Question: I'm working on building a database to manage project assignments, and the one part that's giving me particular trouble is the assignment of job titles to employees with for each project they are working on.
# Requirements
1. An Employee can be on multiple Projects at a time
2. A Project has multiple Employees on it
3. A Project has multiple Job Titles
4. An Employee works on a Project under exactly one of the Project's Job Titles
5. Multiple Employees can work under the same Job Title in a Project
I'm not sure how to represent this using tables; every layout I come up with either makes it possible for an employee to work on a project under a job title from a different project, or they are able to work on the same project under two different job titles.
# Example Diagrams

Basically, I have three tables:
# Tables
- - - - - - - - - -
And then a cross-reference table, called Assignments. The two ways I have come up with so far for Assignments are as follows:
# Example 1
- - - - -
This way limits employees to one title per project, but allows them to use a title that doesn't belong to the project in the assignment.
# Example 2
- - - -
This way assigns employees to the project through the title, so it is impossible to assign someone to a project with an invalid title. However, this allows an employee to be assigned to the same project under multiple titles.
Again, the diagrams are available here: <URL>
I know there must be a way to do this cleanly, but I haven't had any real formal training in database design and I can't find anything through my searches except how to make a many-to-many relationship, which isn't exactly what I need help with.
Thanks!
- - - - - - - - - -
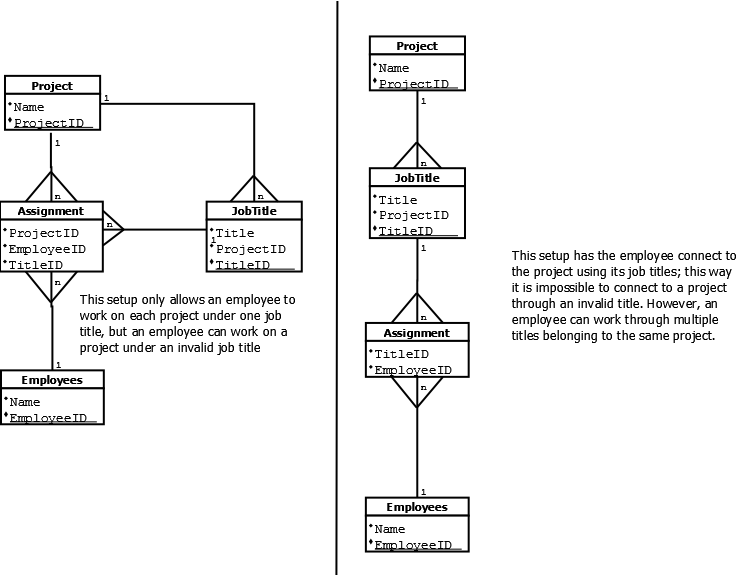
Answer: Add an ID field to you 'Job Titles' table - let's call it 'JobTitleID'
Now your 'Assignments' table has 'Employee ID' and 'JobTitleID'.
This ofcourse means, that to find the Projects for an employee, you need to join through the 'Assignments' table the 'Job Titles' table
After discussion in the comments, please disregard the above, I left it only as history.
Now here is the new version: Your 'Assignments' table needs (as you already considered)
- - - -
But it also needs a 'UNIQUE INDEX(EmployeeID, ProjectID)' - this will make it impossible for one employee to be in the project under different titles.
Multiple employees under the same title will still be allowed, as well as multiple titles in projects for one employee.